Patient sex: F
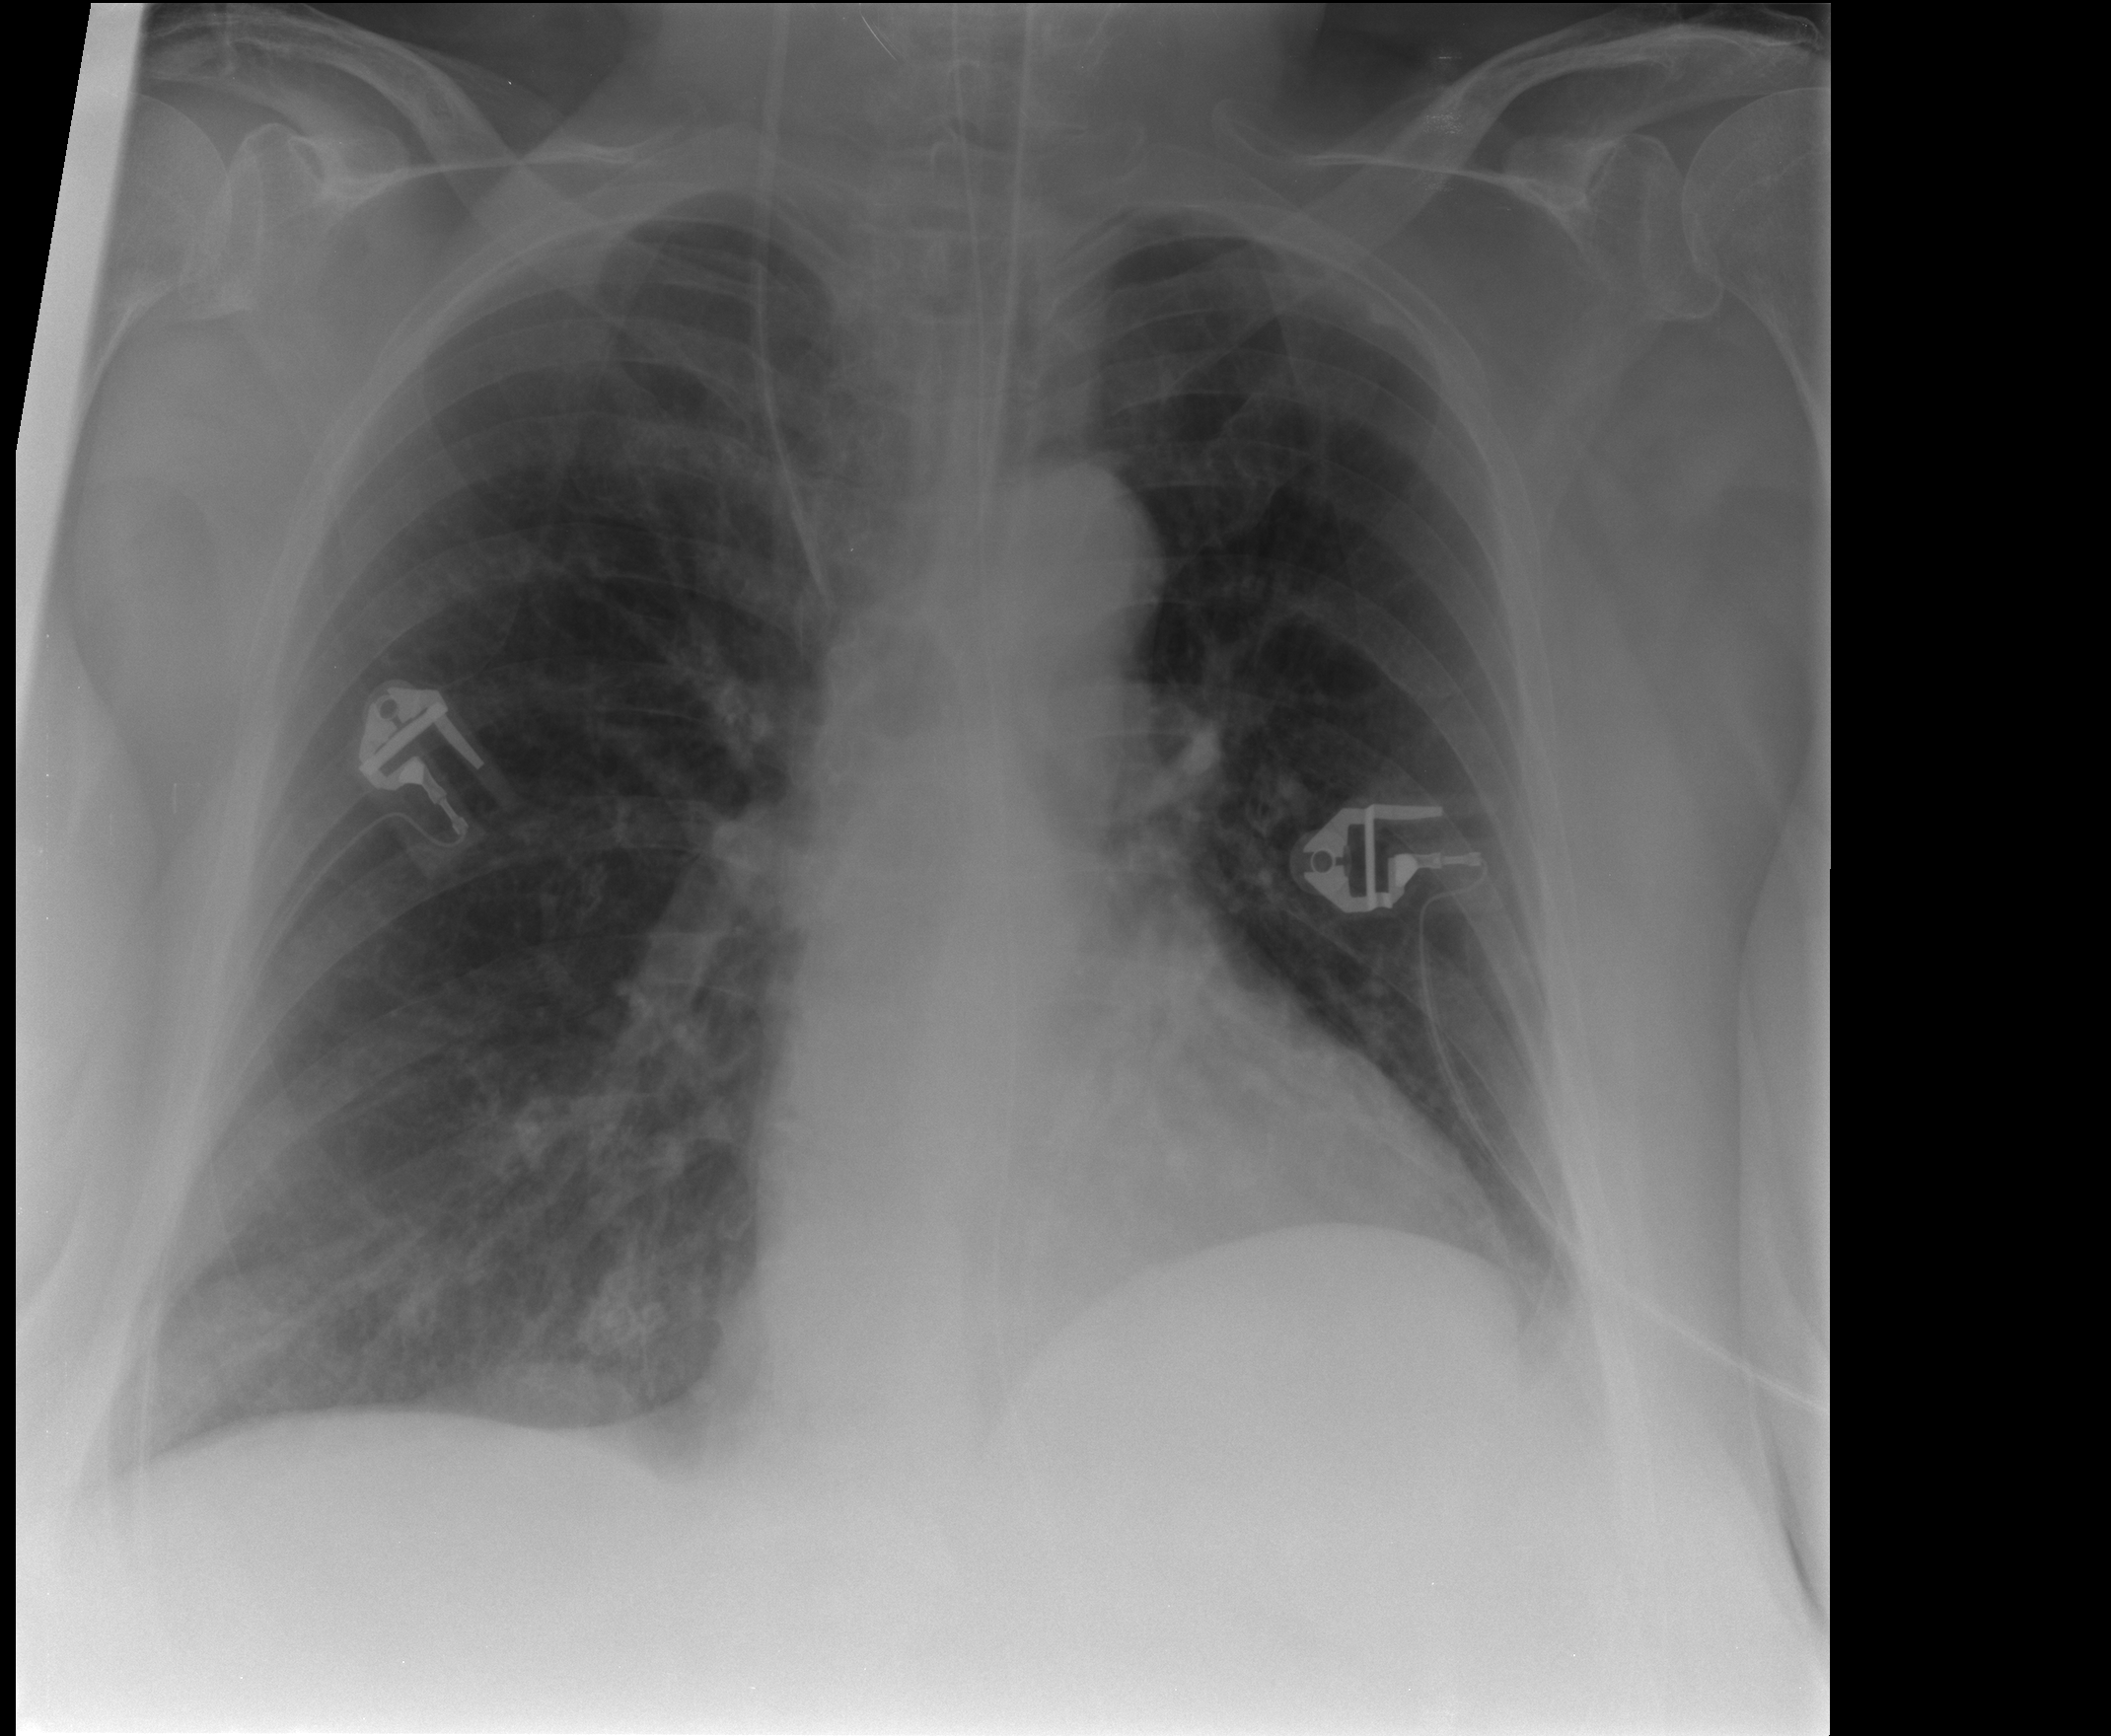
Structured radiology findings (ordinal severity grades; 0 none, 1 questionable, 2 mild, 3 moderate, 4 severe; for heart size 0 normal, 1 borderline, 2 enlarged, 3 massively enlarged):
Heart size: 0
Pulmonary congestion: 0
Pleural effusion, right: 0
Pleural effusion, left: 0
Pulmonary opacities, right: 2
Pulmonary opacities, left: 0
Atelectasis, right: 0
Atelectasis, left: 0